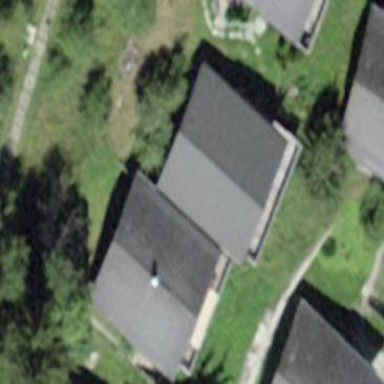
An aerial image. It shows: Detached building.